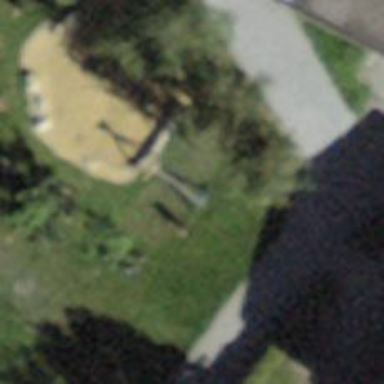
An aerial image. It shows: Playground with swings.